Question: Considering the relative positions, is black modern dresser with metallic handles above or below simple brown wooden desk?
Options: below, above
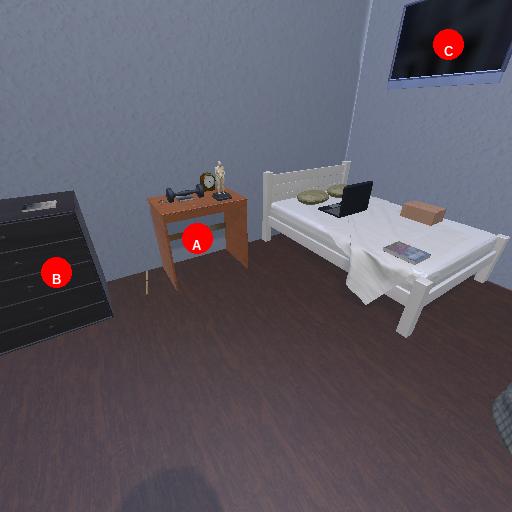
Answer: below